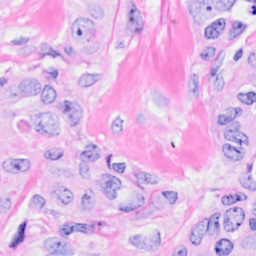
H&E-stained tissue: Breast